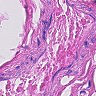
Metastatic tissue present: no